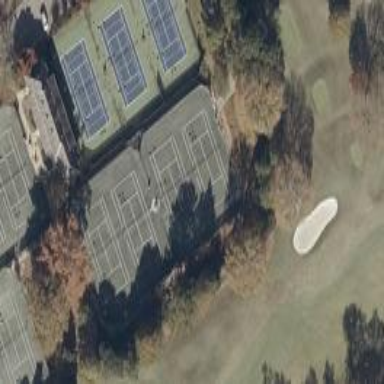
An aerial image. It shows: Tennis court in leisure pitch.